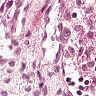
Metastatic tissue present: no